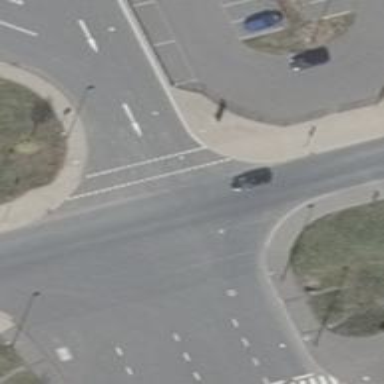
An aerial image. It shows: Tertiary road with asphalt surface. There are separate sidewalks on both sides.